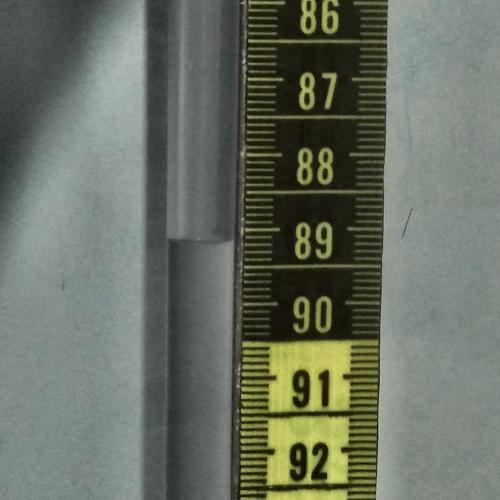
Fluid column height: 89.1 cm